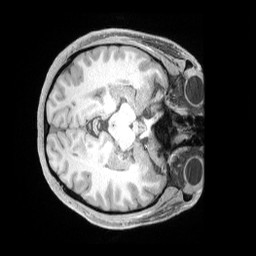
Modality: T1w
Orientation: axial
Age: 38
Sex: female
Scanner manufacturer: siemens
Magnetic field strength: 3 T
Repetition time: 2 s
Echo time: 0.00211 s